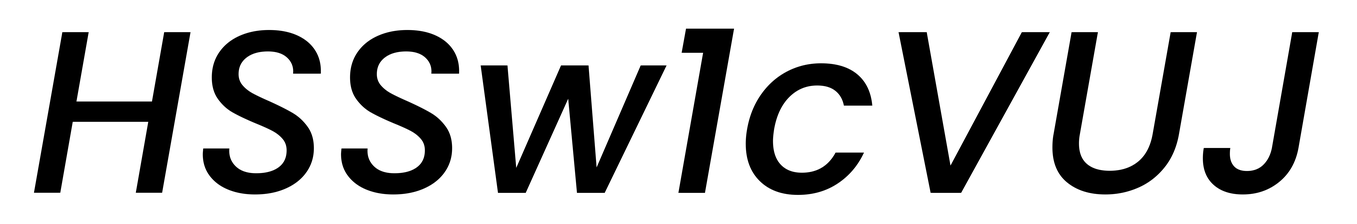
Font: Poppins-MediumItalic